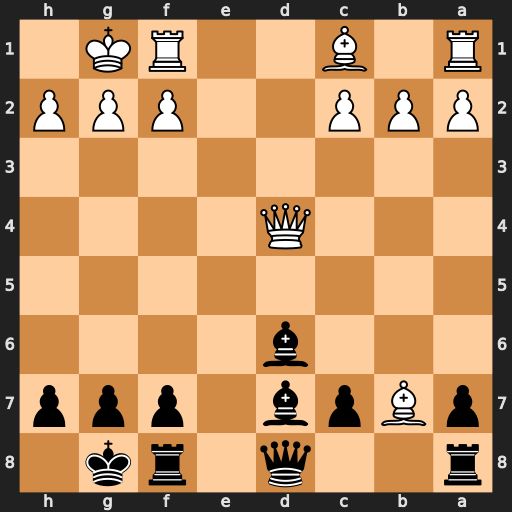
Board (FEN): r2q1rk1/pBpb1ppp/3b4/8/3Q4/8/PPP2PPP/R1B2RK1
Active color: b
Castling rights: -
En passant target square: -
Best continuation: Bc6 Bxc6 Bxh2+ Kxh2 Qxd4